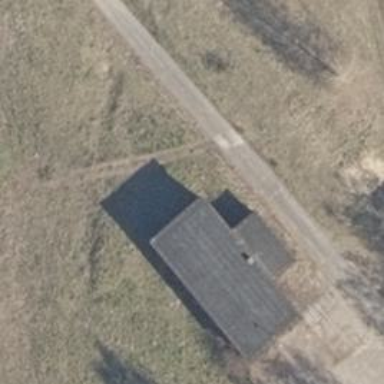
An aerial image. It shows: Service building.